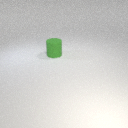
large green rubber cylinder